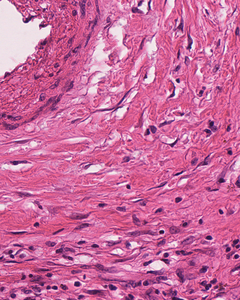
Tumor epithelial tissue: no
Tumor-associated stroma tissue: yes
Normal tissue: no